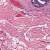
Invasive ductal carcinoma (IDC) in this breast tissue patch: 1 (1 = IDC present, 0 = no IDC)